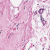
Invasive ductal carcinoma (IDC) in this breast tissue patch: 0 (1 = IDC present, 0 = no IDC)